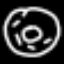
Label: donut